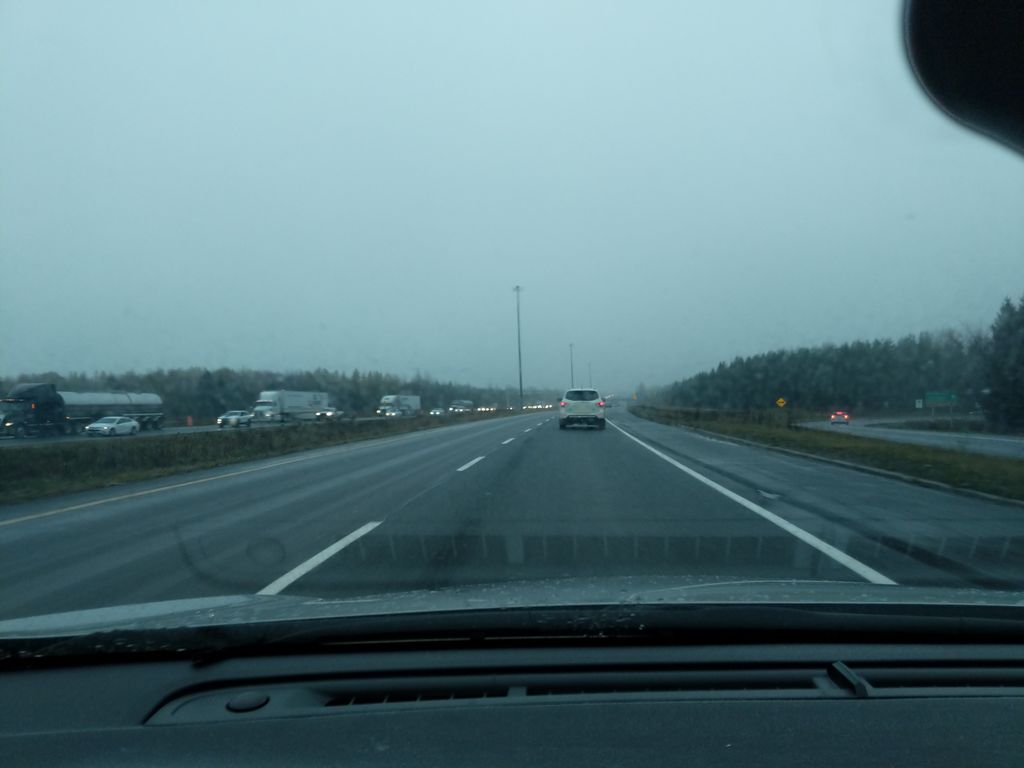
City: quebec_city